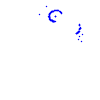
Particle: kaon